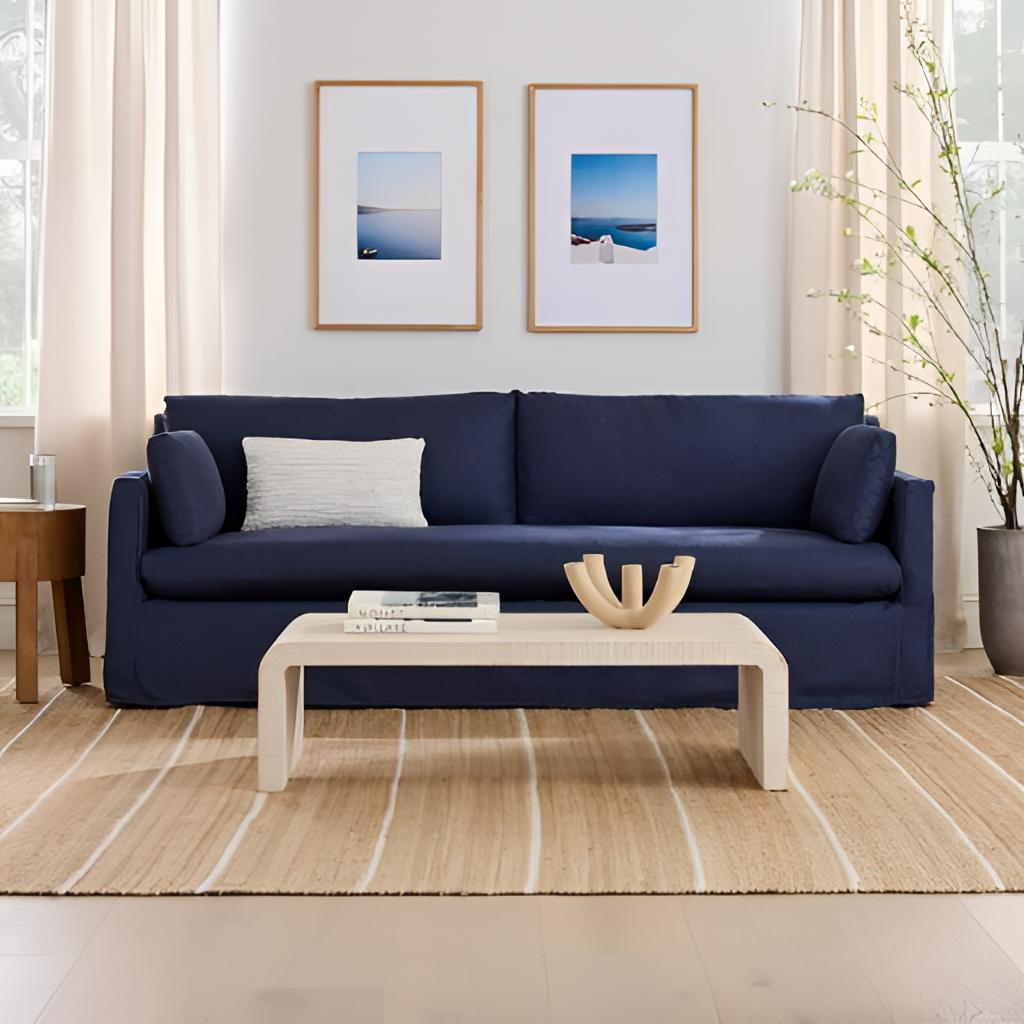
fabric sofa, living room, wood flooring, with plank pattern, contemporary, white paint wallpaper, with solid pattern